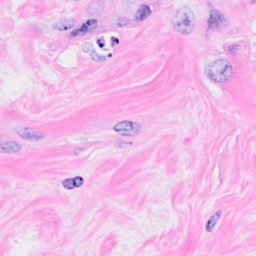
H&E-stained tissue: Breast